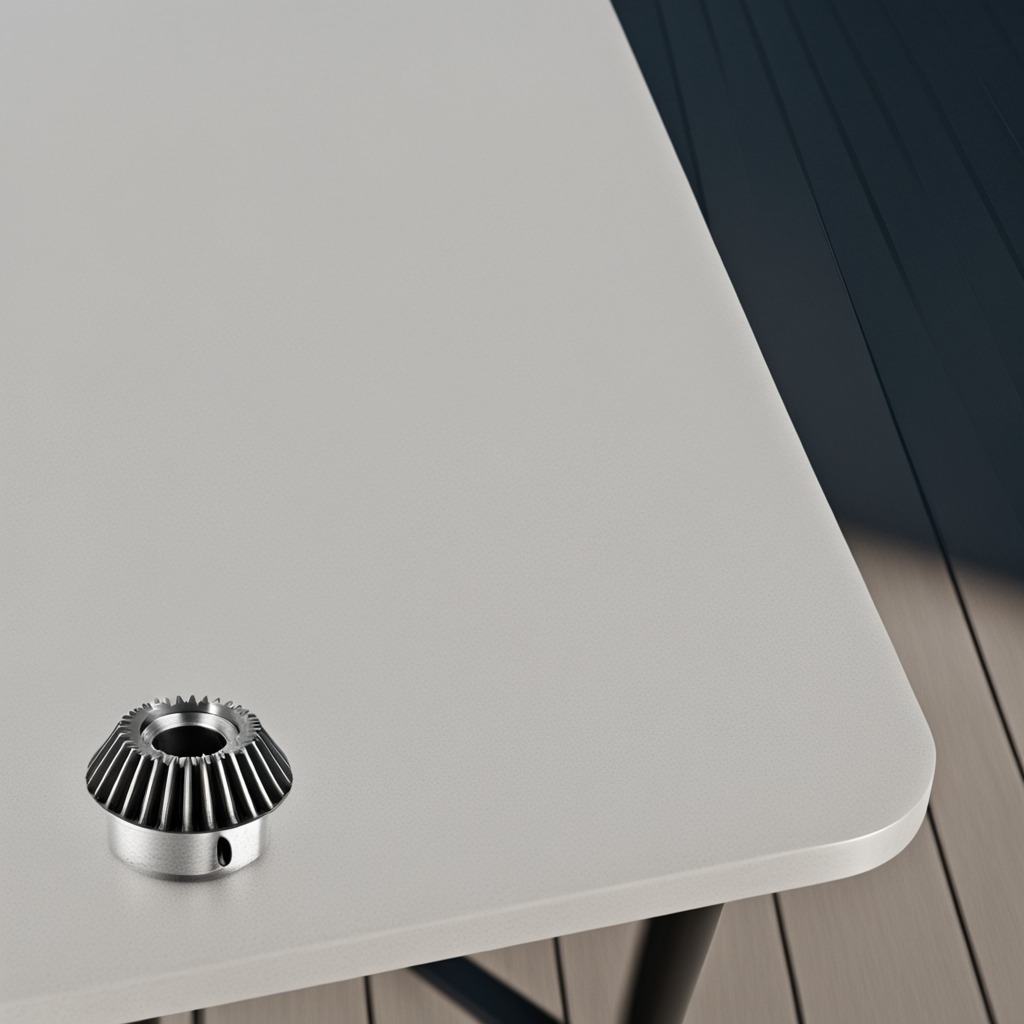
A steel gear with teeth is lying on a clean utility table in a temporary outdoor tool station.